Aerial crown-view tile of a tropical tree (Barro Colorado Island, Panama), acquired 20240918:
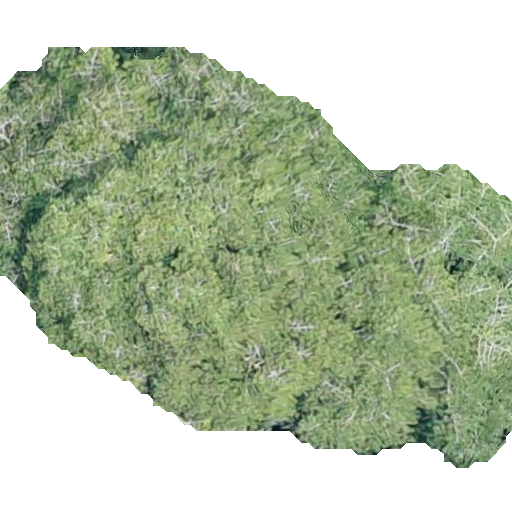
Species: Virola surinamensis
GBIF accepted scientific name: Virola surinamensis
Crown area: 262.894 m²